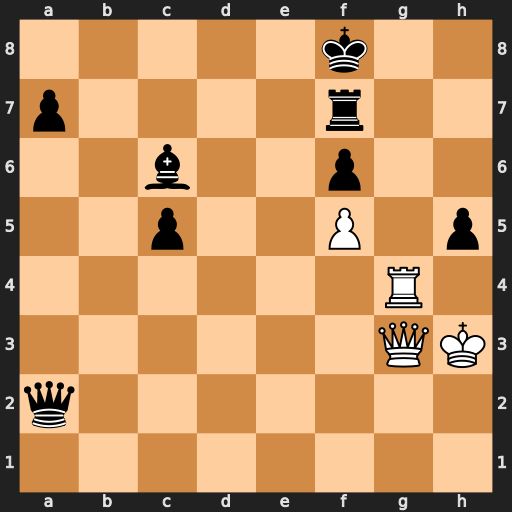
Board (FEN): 5k2/p4r2/2b2p2/2p2P1p/6R1/6QK/q7/8
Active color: w
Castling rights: -
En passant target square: -
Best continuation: Rg8+ Ke7 Qc7+ Bd7 Qxc5#